Question: I set a background image for both a navigation controller root view controller and a pushed view controller, but as you can see in the gif, there is a weird vertical rectangle area when push and pop, and the animation is kind of laggy.

'''
private var isCustomBackgroundOn:Bool {
set {
if newValue {
if let imageData = try? Data(contentsOf: Constants.homeVCBackgroundImageURL) {
backgroundImageView.image = UIImage(data: imageData)
} else {
backgroundImageView.image = nil
self.isCustomBackgroundOn = false
self.isBlurEffectOn = false
}
} else{
self.isBlurEffectOn = false
backgroundImageView.image = nil
}
}
get {
if let isOn = Constants.defaults.value(forKey: Constants.isCustomBackgroundOnKey) as? Bool {
return isOn
} else {
return false
}
}
}
lazy var backgroundImageView:UIImageView = {
let v = UIImageView()
v.contentMode = UIView.ContentMode.scaleAspectFill
// Ru Guo documentWen Jian Jia You Tu Pian De Hua ,Jia Zai Tu Pian
let url = Constants.homeVCBackgroundImageURL
// Zhi You Dang Yong Hu Da Kai Zi Ding Yi Bei Jing Tu Kai Guan ,Cai Cong DocumentWen Jian Jia Chang Shi Jia Zai Tu Pian
if self.isCustomBackgroundOn {
if let imageData = try? Data(contentsOf: url) {
v.image = UIImage(data: imageData)
}
}
v.frame = self.view.bounds
return v
}()
private var isBlurEffectOn:Bool {
set {
Constants.defaults.setValue(newValue, forKey: Constants.isBlurOnKey)
}
get {
if let isOn = Constants.defaults.value(forKey: Constants.isBlurOnKey) as? Bool {
return isOn
} else {
return false
}
}
}
private var vibrancyEffectView = UIVisualEffectView()
lazy var blurView:UIVisualEffectView = {
// Xian Chuang Jian Di Yi Ceng De UIVisualEffectView(Yong blurXiao Guo )
let blurEffect = UIBlurEffect(style: .light)
let blurEffectView = UIVisualEffectView(effect: blurEffect)
blurEffectView.frame = UIScreen.main.bounds
// Zai Chuang Jian Di Er Ceng De UIVisualEffectView(Yong Shi Yong Di Yi Ceng blurXiao Guo Chuang Jian De vibrancyXiao Guo )
let vibrancyEffect = UIVibrancyEffect(blurEffect: blurEffect)
self.vibrancyEffectView = UIVisualEffectView(effect: vibrancyEffect)
self.vibrancyEffectView.frame = UIScreen.main.bounds
return blurEffectView
}()
private func setBackGroundView() {
// Zhi You Yong Hu She Zhi Liao Bei Jing Tu ,Cai Jiang Mo Hu Shi Tu Tian Jia Dao Zhu Jie Mian
self.vibrancyEffectView.removeFromSuperview()
self.blurView.removeFromSuperview()
self.backgroundImageView.removeFromSuperview()
if self.backgroundImageView.image != nil {
if isBlurEffectOn {
// Jiang Di Er Ceng UIVisualEffectViewTian Jia Dao Di Yi Ceng De contentViewZhong
self.view.insertSubview(self.blurView, belowSubview: self.tableView)
// Jia Zai Bei Jing Tu
self.view.insertSubview(self.backgroundImageView, belowSubview: self.blurView)
} else {
// Jia Zai Bei Jing Tu
self.view.insertSubview(self.backgroundImageView, belowSubview: self.tableView)
}
}
}
'''
These are the codes for the pushed ViewController. setBackgroundView is called in its viewDidLoad. There are mainly three views from top to bottom, a tableview whose backgroundColor is set to clear, a UIVisualEffectView as default, a UIImageView uses as the background image.
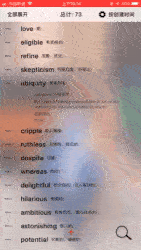
Answer: Just clip your image :
'backgroundImageView.clipsToBounds = true'